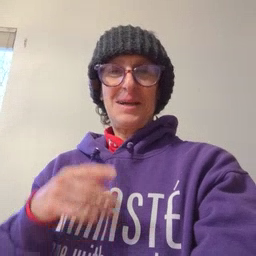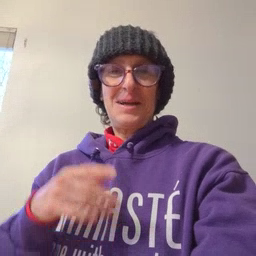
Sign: kiss